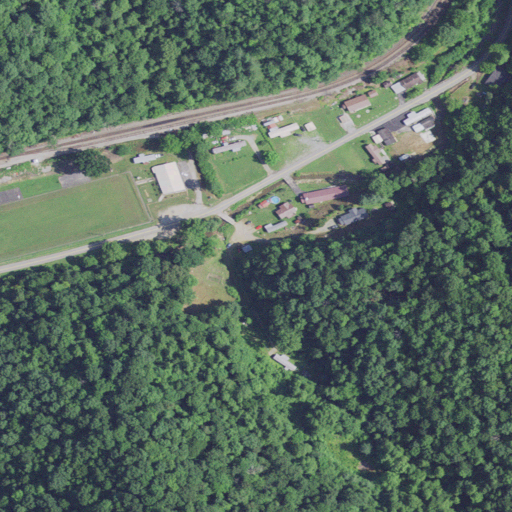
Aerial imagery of valley in West Virginia named North Hollow containing deciduous forest, low intensity development, medium intensity development, evergreen forest, open development, grassland, mixed forest, shrub, and pasture